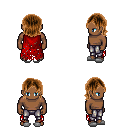
a pixel art fantasy rpg character, male body template, human, dark skin, red tattered cape, metal pants, brown long bangs hairstyle, white slippers, four views (front, back, left, right), 2x2 character sprite sheet, small pixel art, hard edges, no anti-aliasing